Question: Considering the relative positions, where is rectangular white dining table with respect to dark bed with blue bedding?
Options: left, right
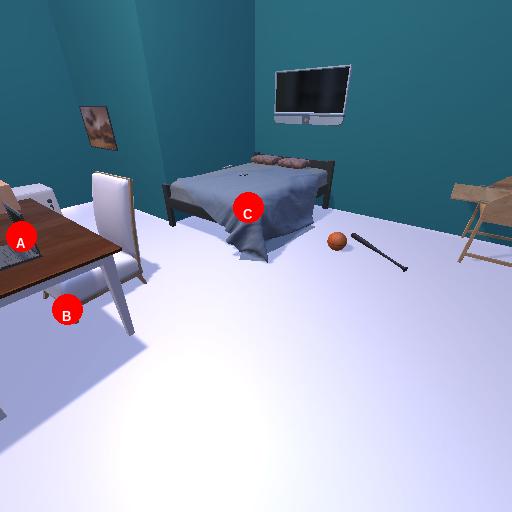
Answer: left